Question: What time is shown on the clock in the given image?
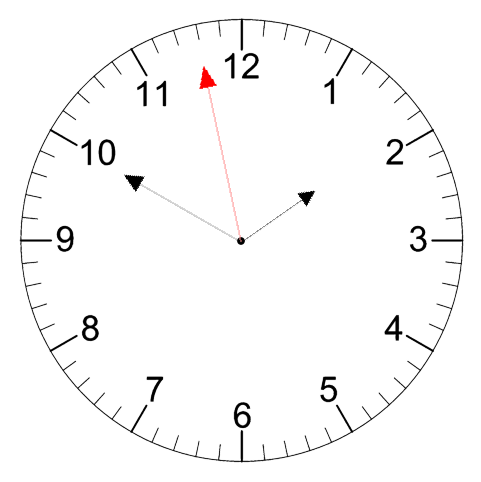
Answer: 01:49:58